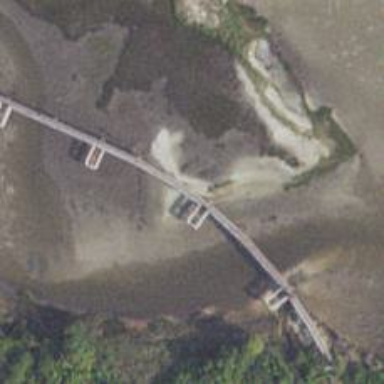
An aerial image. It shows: Bridge.